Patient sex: F
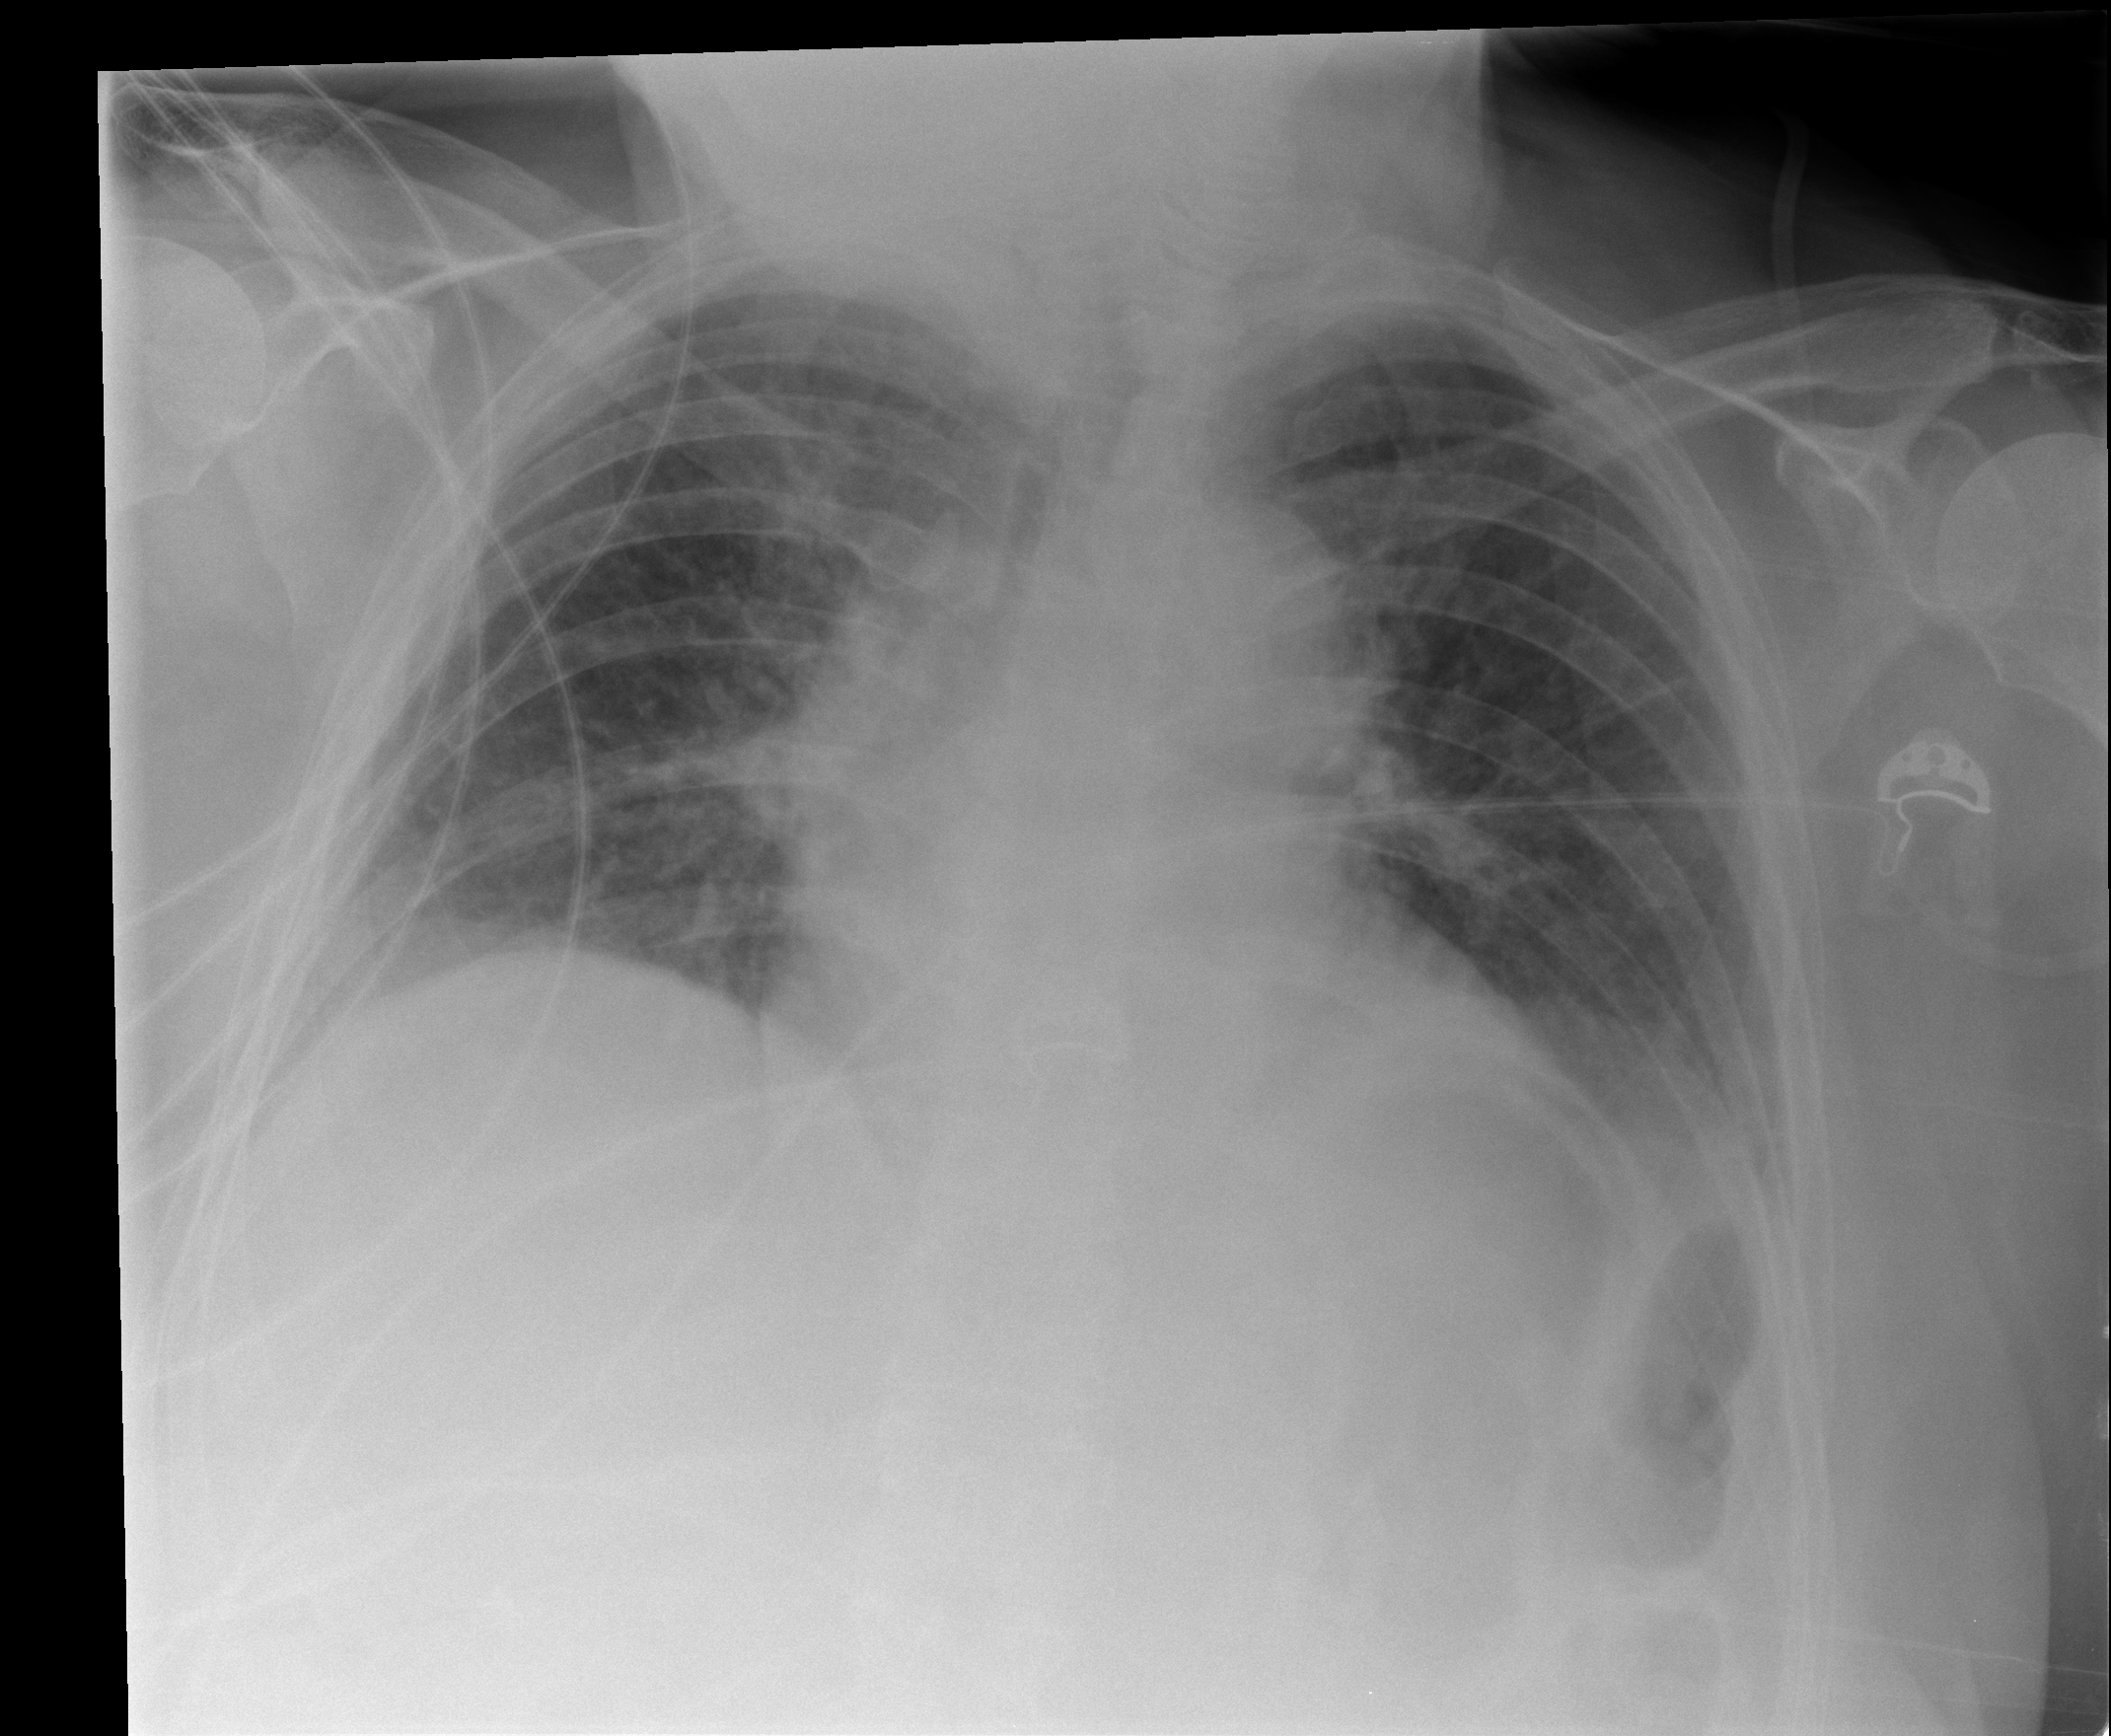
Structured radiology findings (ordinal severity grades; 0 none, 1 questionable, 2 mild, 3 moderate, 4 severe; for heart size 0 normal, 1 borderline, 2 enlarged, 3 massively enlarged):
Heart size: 2
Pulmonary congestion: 2
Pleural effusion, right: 0
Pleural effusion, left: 0
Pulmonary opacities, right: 1
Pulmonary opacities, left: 0
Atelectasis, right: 0
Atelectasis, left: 0